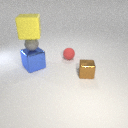
small gray rubber sphere above large blue metal cube